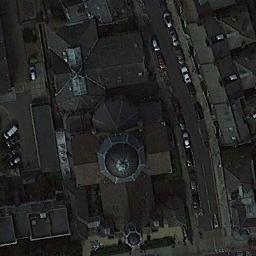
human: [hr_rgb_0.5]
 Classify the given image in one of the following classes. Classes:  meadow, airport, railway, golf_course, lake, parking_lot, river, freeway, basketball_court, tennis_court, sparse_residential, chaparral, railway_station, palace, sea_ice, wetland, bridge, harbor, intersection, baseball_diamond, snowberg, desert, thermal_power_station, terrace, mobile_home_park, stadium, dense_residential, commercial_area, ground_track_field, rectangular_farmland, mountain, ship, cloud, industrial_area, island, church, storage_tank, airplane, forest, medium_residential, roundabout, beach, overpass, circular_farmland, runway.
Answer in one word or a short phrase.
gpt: church